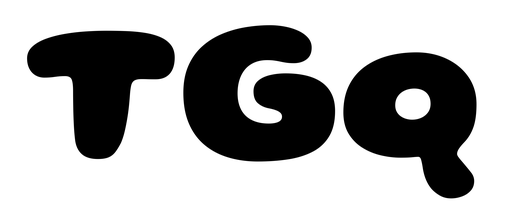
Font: Gluten_ExtraBold